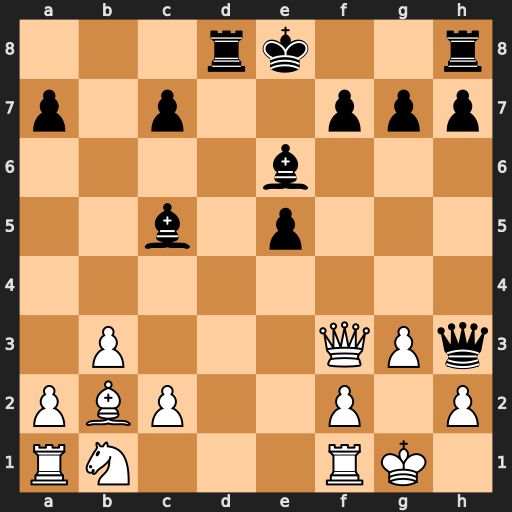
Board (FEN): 3rk2r/p1p2ppp/4b3/2b1p3/8/1P3QPq/PBP2P1P/RN3RK1
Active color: w
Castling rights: k
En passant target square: -
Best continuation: Qc6+ Rd7 Qxc5 Bd5 f3 Bxf3 Qf2